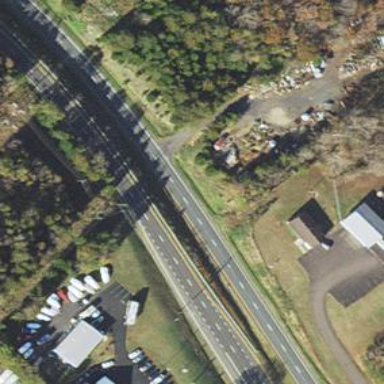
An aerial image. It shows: This image shows trunk highway that functions as expressway.